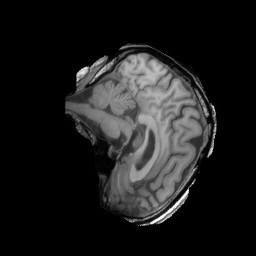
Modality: T1w
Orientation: sagittal
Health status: ill
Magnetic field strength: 3 T